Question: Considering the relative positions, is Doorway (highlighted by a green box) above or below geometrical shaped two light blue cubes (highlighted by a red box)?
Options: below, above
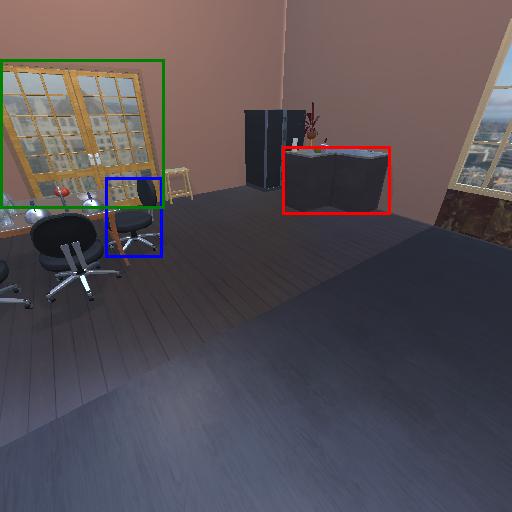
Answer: below